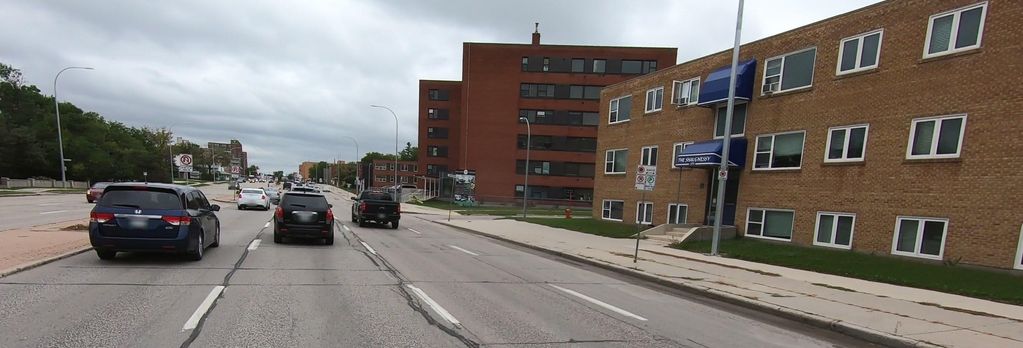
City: winnipeg